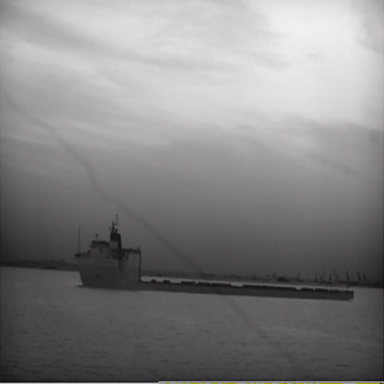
There is a liner in the infrared image.